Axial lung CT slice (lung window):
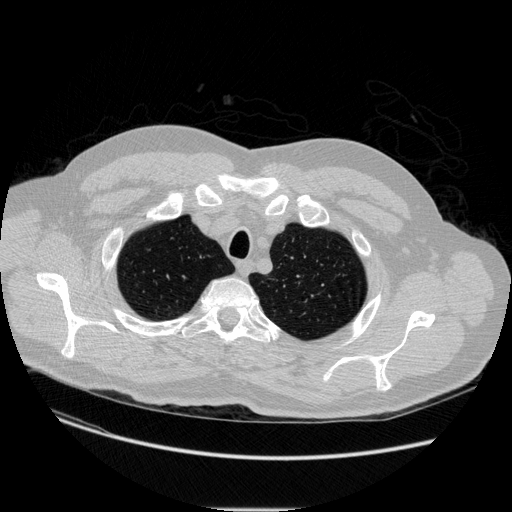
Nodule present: no